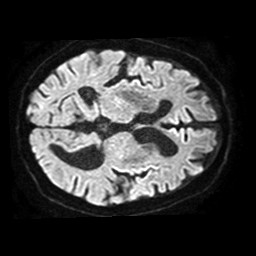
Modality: TRACE
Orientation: axial
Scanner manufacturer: philips
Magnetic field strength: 1.5 T
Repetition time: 3.508 s
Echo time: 0.09255 s